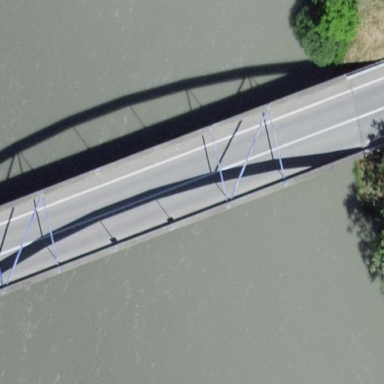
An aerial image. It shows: Truss bridge structure.